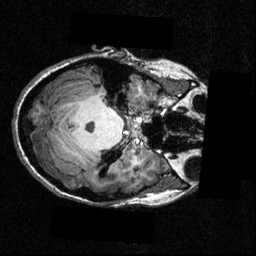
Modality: T1w
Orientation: axial
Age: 23
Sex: female
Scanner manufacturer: siemens
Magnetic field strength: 3.951 T
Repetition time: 1.5 s
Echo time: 0.00335 s